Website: macys
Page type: delivery-shipping
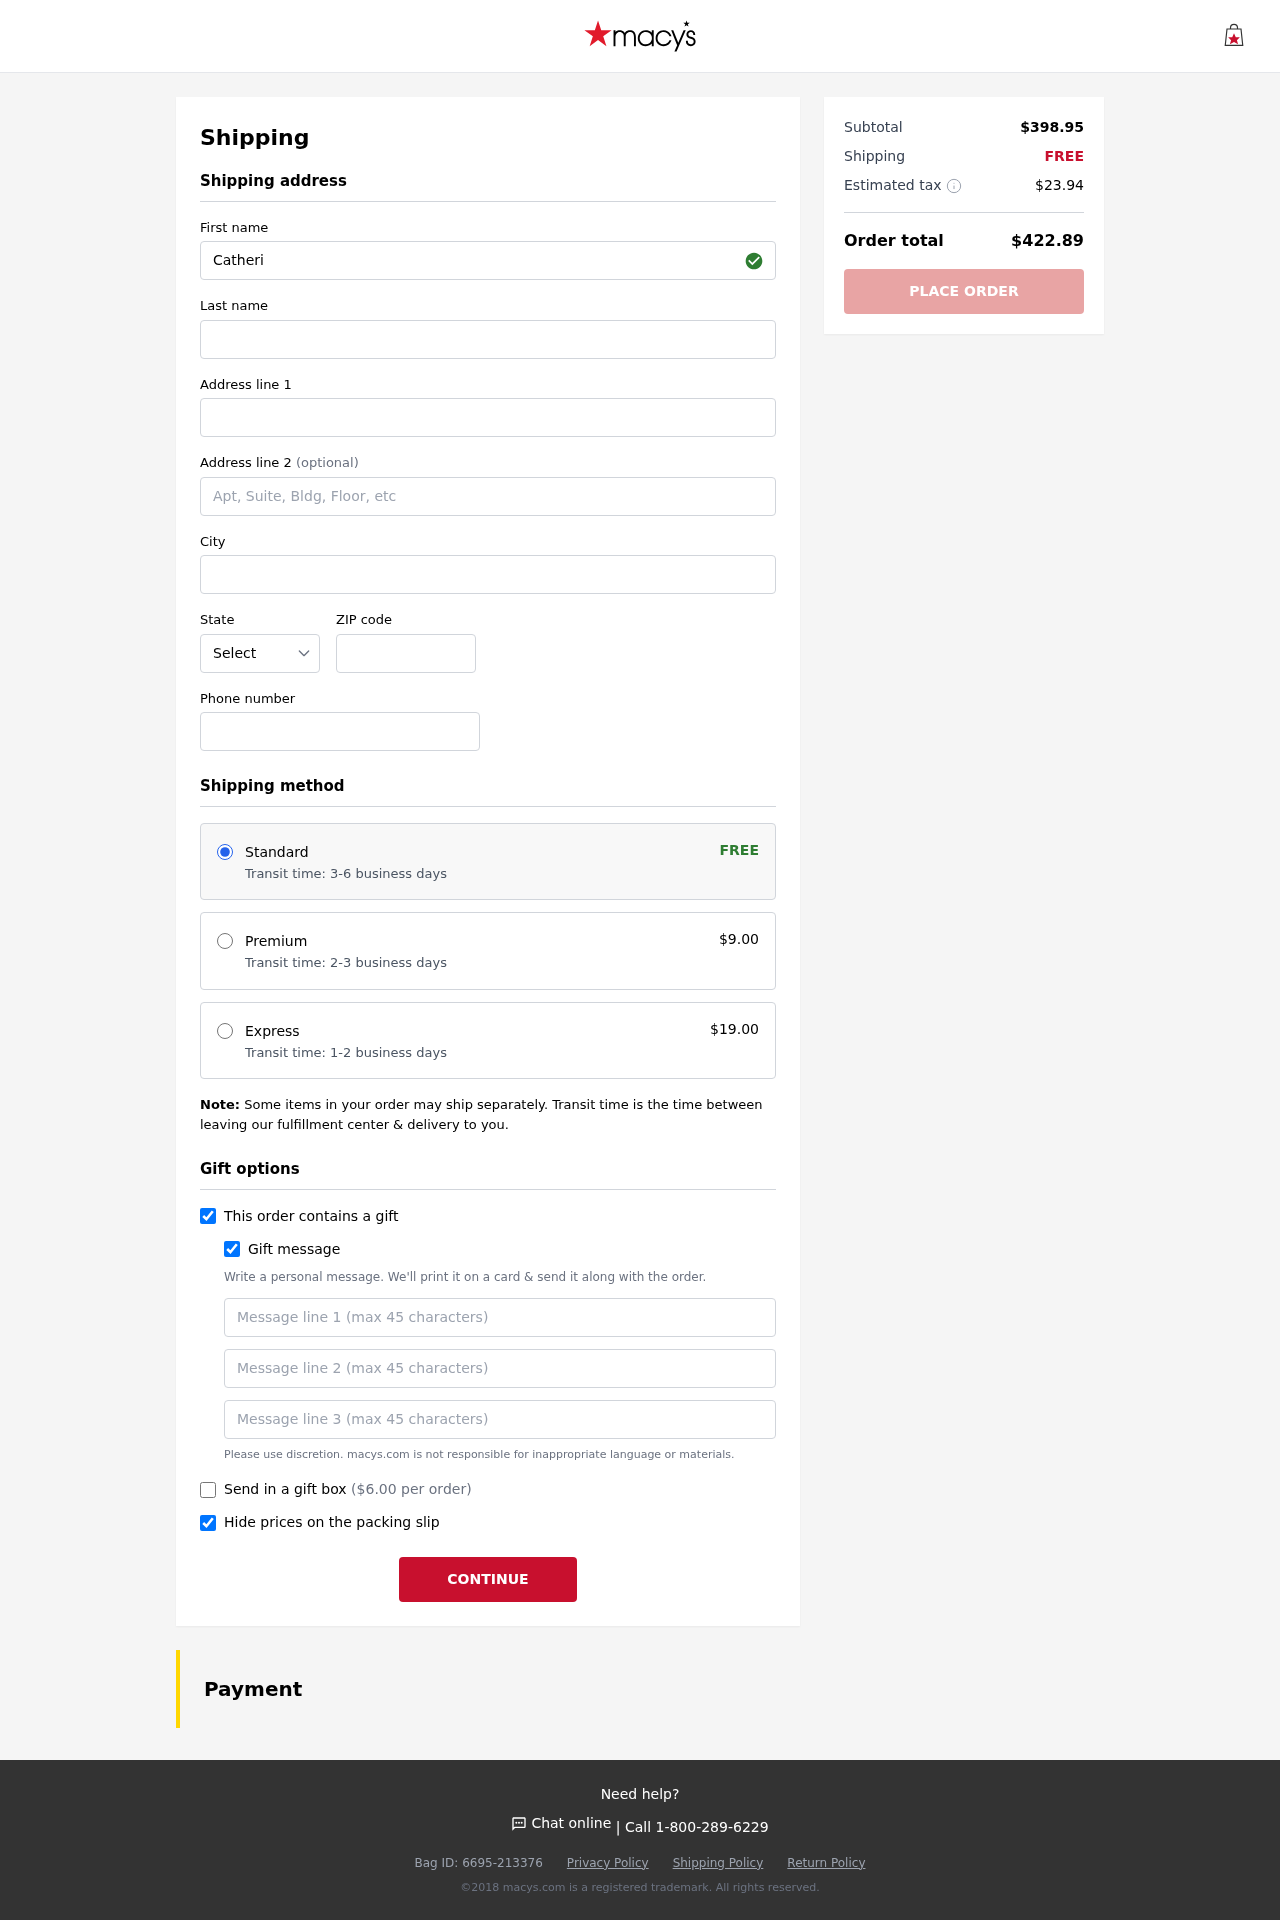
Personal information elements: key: PII_STATE_ABBR
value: NM
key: PII_FIRSTNAME
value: Catherine
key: PII_LASTNAME
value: Stewart
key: PII_STREET
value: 539 Quinn Cove
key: PII_STREET2
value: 698 Steven Row Apt. 439
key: PII_CITY
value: Port Stephanie
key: PII_POSTCODE
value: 62476
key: PII_PHONE
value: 8539921828
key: PII_GIFT_MESSAGE
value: Hey Jacob, I saw this cozy quilt set and thought it would bring some warmth and style to your space! I know how you love to make your home feel inviting. Enjoy snuggling up with it!  Catherine
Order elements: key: ORDER_SHIPPING_STANDARD
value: Transit time: 3-6 business days
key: ORDER_SHIPPING_COST
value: FREE
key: ORDER_SHIPPING_PREMIUM
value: Transit time: 2-3 business days
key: ORDER_SHIPPING_PREMIUM_PRICE
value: $9.00
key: ORDER_SHIPPING_EXPRESS
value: Transit time: 1-2 business days
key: ORDER_SHIPPING_EXPRESS_PRICE
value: $19.00
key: ORDER_GIFT_BOX_PRICE
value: ($6.00 per order)
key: ORDER_SUBTOTAL
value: $398.95
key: ORDER_SHIPPING_COST2
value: FREE
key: ORDER_TAX
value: $23.94
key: ORDER_TOTAL
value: $422.89